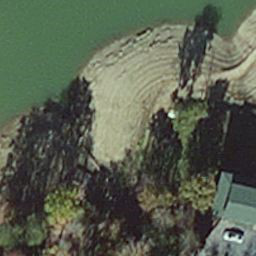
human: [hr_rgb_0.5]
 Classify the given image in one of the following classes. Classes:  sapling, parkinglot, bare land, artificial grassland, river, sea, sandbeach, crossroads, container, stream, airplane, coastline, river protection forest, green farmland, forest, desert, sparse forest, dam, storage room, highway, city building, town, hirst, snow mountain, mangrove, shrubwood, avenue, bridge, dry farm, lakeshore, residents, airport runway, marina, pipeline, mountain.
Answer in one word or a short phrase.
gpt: hirst